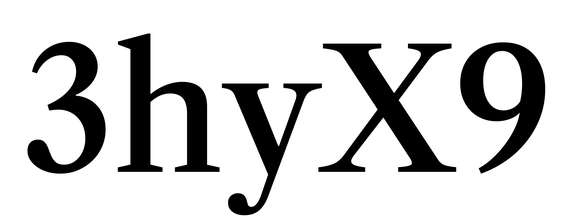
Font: LibreCaslonText_Medium